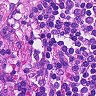
Metastatic tissue present: no